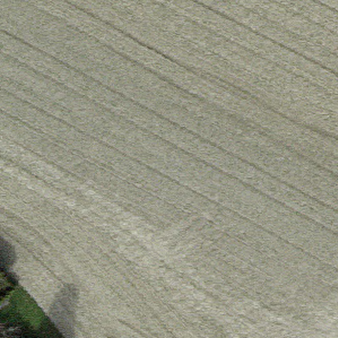
Label: other